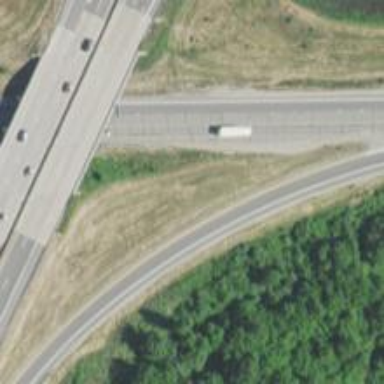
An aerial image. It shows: Asphalt motorway link.